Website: crate-barrel
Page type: customer-info-address
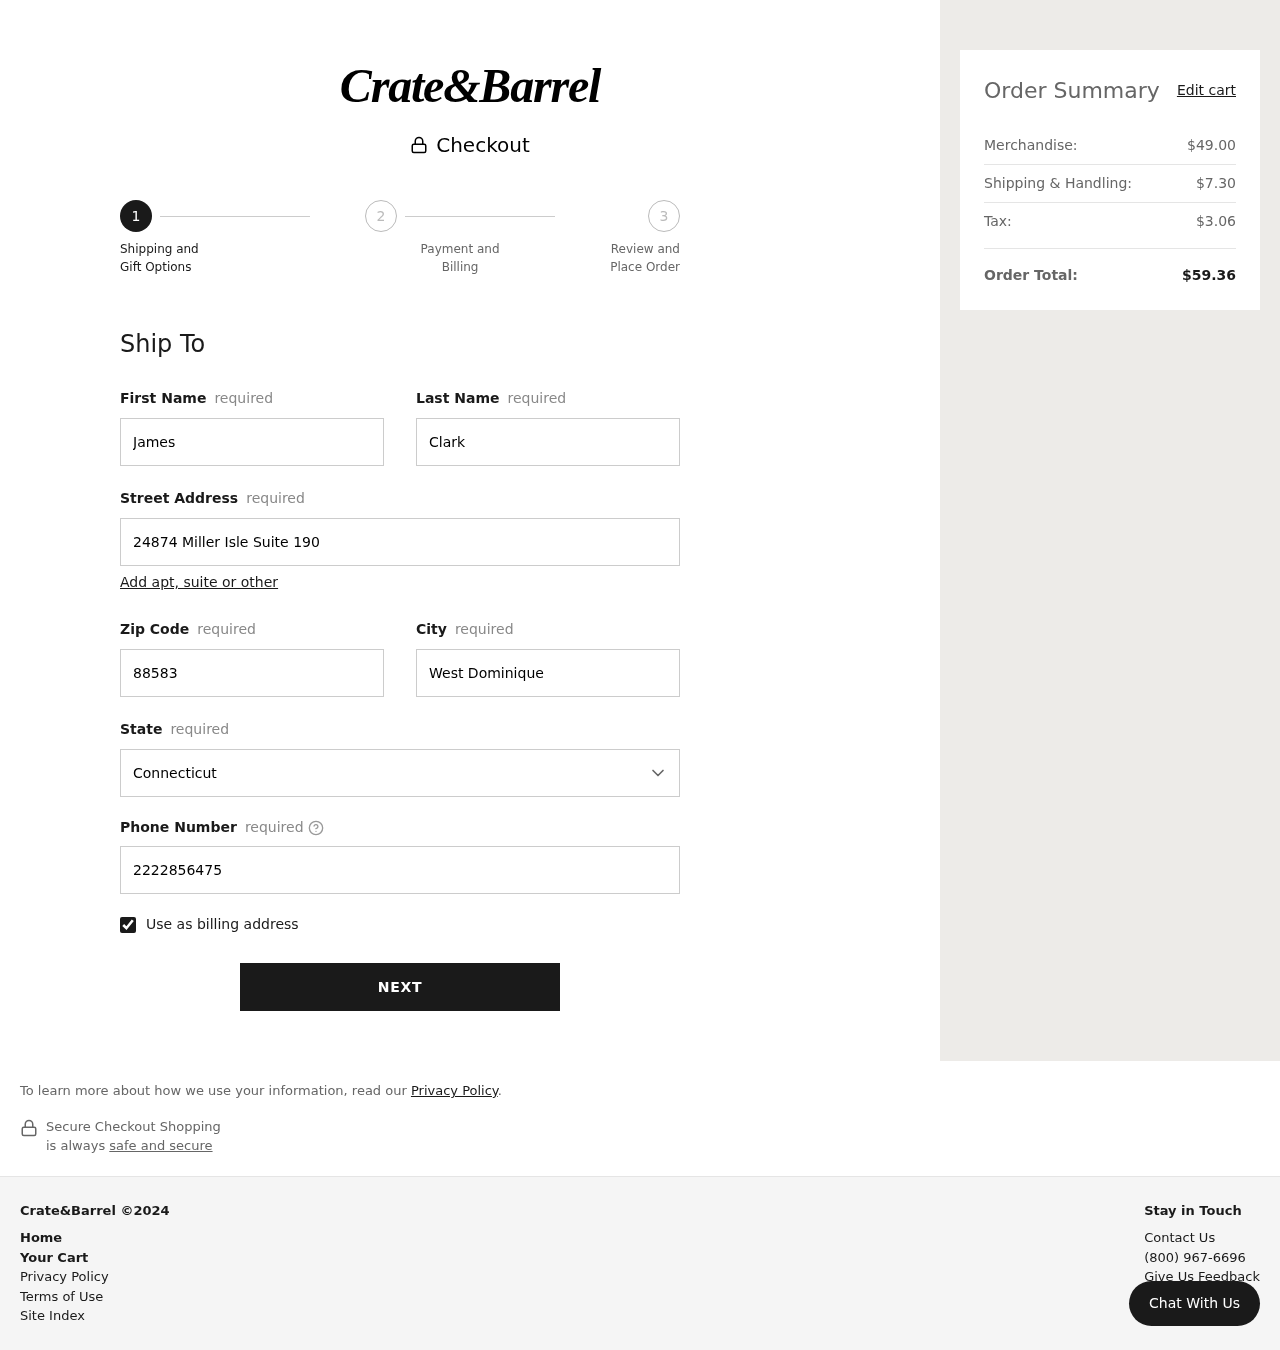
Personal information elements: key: PII_CITY
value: West Dominique
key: PII_FIRSTNAME
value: James
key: PII_LASTNAME
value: Clark
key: PII_PHONE
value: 2222856475
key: PII_POSTCODE
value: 88583
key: PII_STATE
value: Connecticut
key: PII_STREET
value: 24874 Miller Isle Suite 190
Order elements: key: ORDER_SUBTOTAL
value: $49.00
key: ORDER_SHIPPING_COST
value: $7.30
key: ORDER_TAX
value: $3.06
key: ORDER_TOTAL
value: $59.36